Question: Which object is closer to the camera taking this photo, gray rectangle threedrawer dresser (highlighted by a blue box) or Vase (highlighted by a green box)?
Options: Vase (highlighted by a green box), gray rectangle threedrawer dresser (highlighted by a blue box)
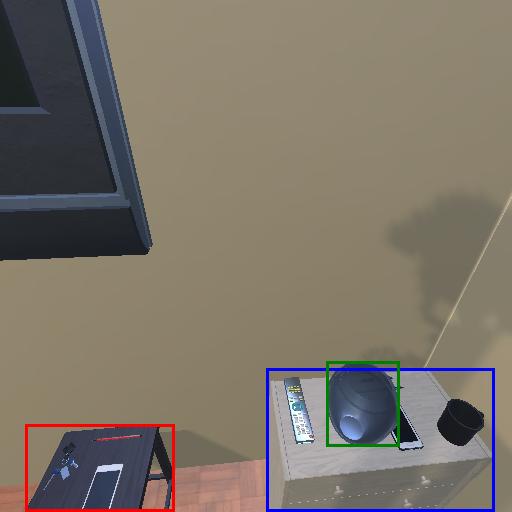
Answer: Vase (highlighted by a green box)